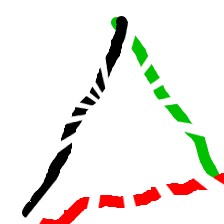
Shape: triangle